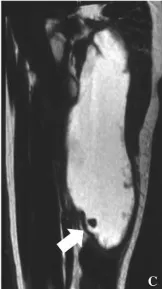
Fifty-five-year-old woman with foreign body granuloma of the left posterior thigh. B and C: Sagittal T1- and T2-weighted images of the left posterior thigh. The mass had low intensities on T1- and high intensities on T2-weighted images to the muscles. The small fragment inside the mass showed low intensities to the muscles (arrow).
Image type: radiology (mri)